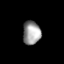
Tissue: prostate
Cell type: Epithelial cells
Senescence score: 0.3509
Nuclear area (px): 406
Mean DAPI intensity: 154.599